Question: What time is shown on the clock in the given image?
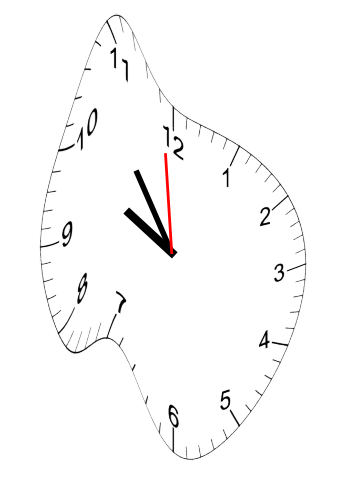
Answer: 09:53:59